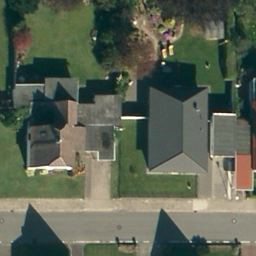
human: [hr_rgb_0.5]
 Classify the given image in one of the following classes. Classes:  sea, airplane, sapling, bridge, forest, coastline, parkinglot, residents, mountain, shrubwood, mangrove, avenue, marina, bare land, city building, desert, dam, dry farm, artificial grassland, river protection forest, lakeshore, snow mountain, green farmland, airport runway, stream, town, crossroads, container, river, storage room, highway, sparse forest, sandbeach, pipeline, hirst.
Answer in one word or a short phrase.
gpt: residents